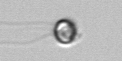
Label: flagellate